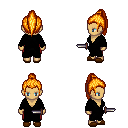
a pixel art fantasy rpg character, female body template, human, tanned skin, black robe, red pants, light blonde long topknot hairstyle, brown slippers, dagger, four views (front, back, left, right), 2x2 character sprite sheet, small pixel art, hard edges, no anti-aliasing